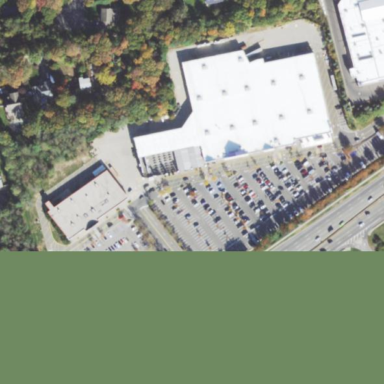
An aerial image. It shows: Retail area.